Question: I got this error when trying to update android studio 3.1.3:

Anyone know how to fix this ?
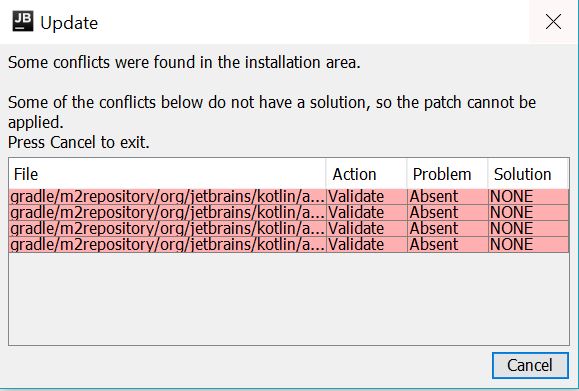
Answer: I ran into a similar error. The only solution I found was to uninstall my outdated Android Studio version (which wouldn't patch/upgrade) and then I went online and installed the latest/current Android Studio version. No patching/upgrade would go through, so I just uninstalled and reinstalled it.